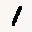
Label: 1